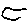
Label: bird